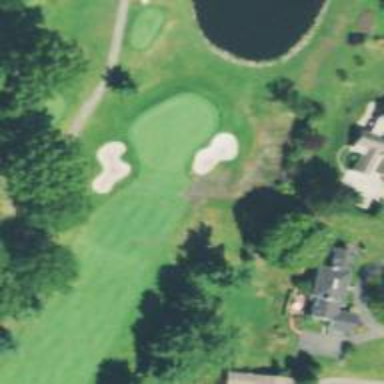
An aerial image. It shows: Golf tee.